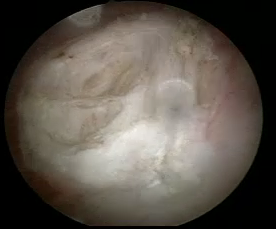
Modality: WLC
Class: Anatomical landmarks
Subclass: ResectionBed
Lesion: Multifocal
Multifocal: 2 to 7
Stage: Ta
Morphology: Papillary
Bladder cancer association: No